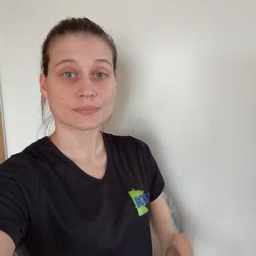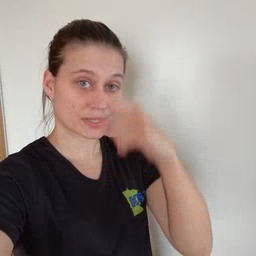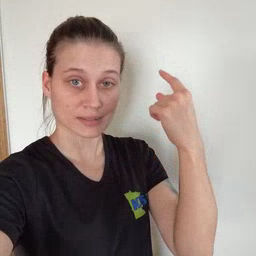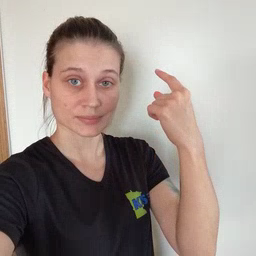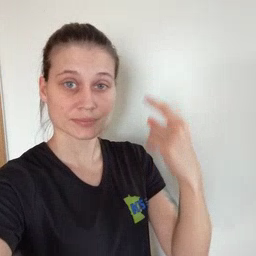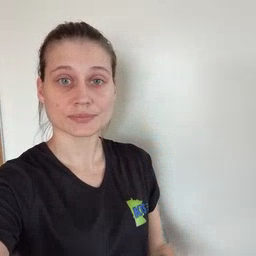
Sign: black